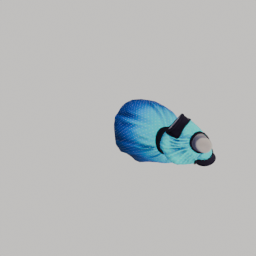
Label: people